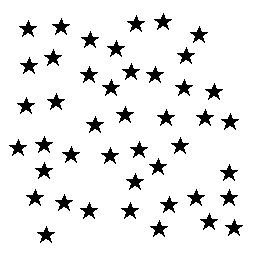
Squares: 0
Triangles: 0
Stars: 44
Total shapes: 44